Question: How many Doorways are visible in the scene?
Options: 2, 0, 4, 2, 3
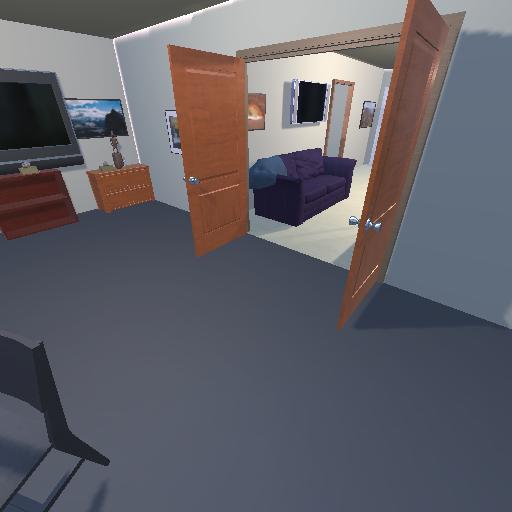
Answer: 2